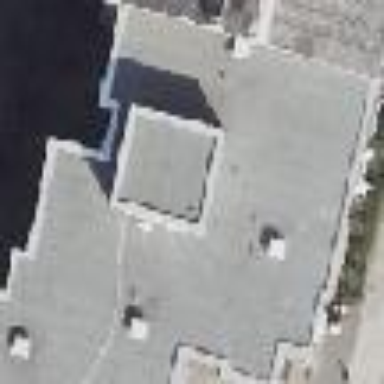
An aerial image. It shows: The image shows part of apartment building.